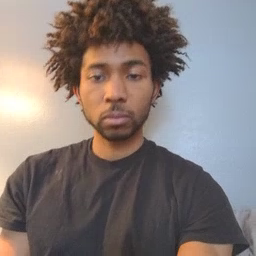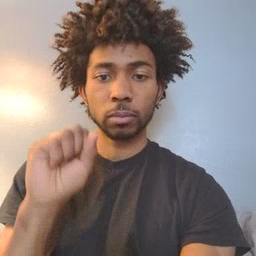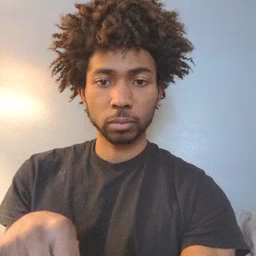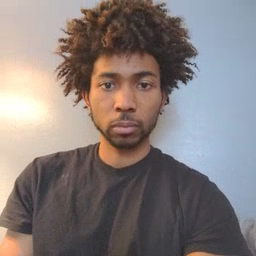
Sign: can